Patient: sex F, age 34
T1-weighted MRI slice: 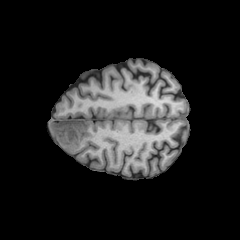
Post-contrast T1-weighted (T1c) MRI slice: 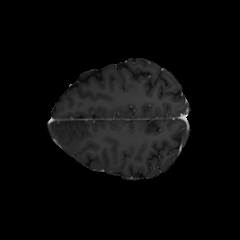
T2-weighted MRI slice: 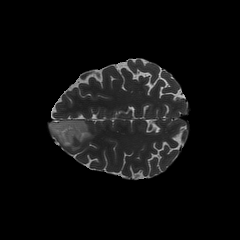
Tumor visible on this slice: yes
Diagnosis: Astrocytoma, IDH-mutant
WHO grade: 2